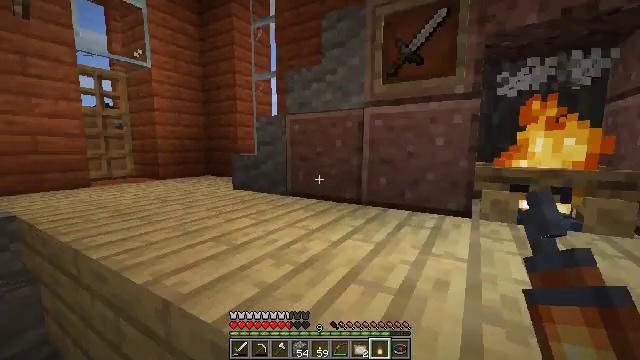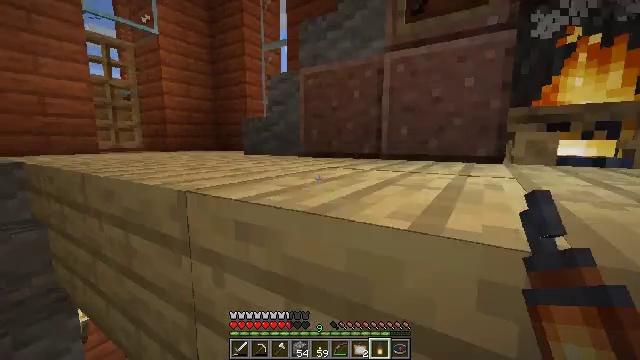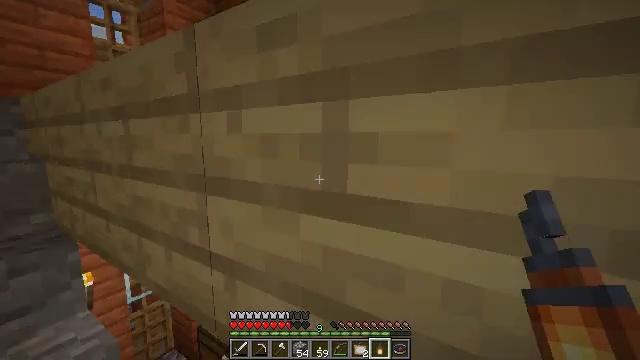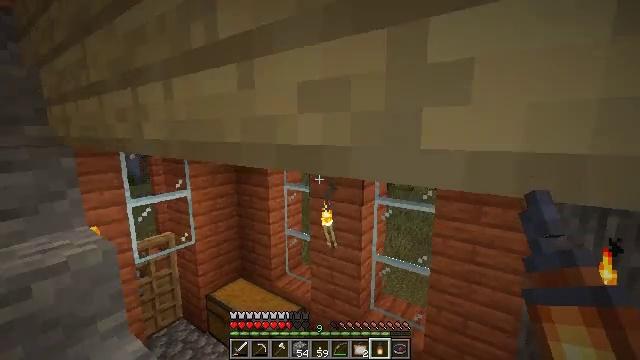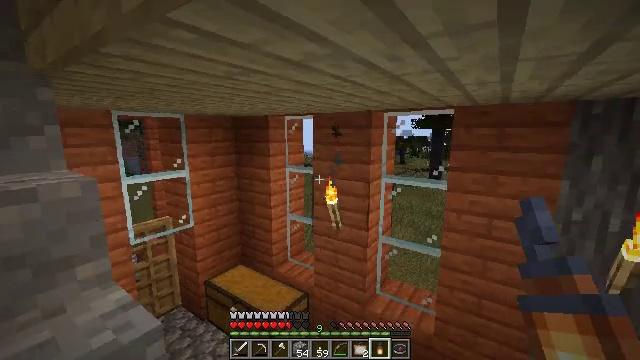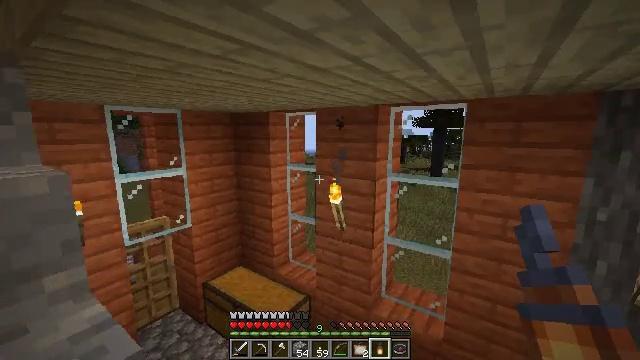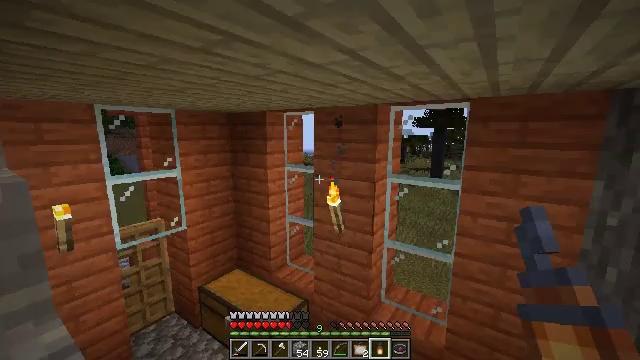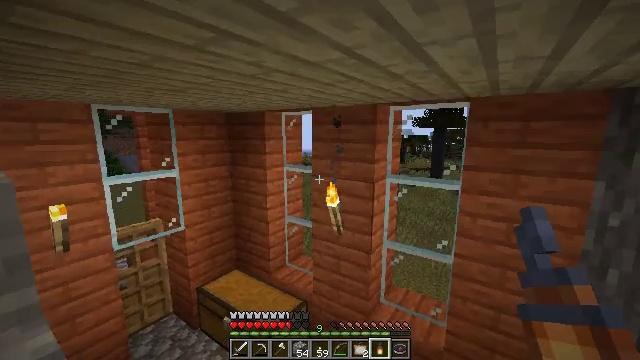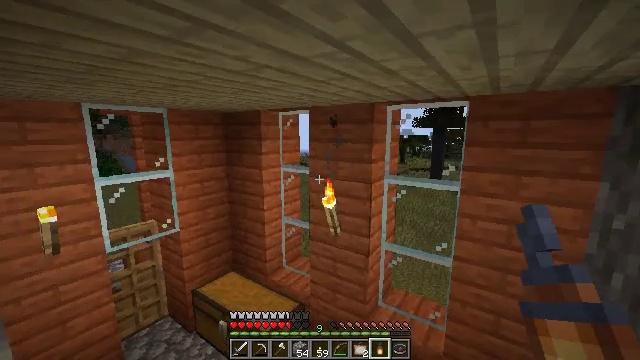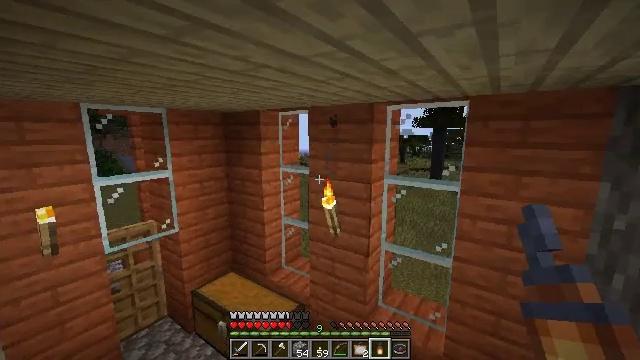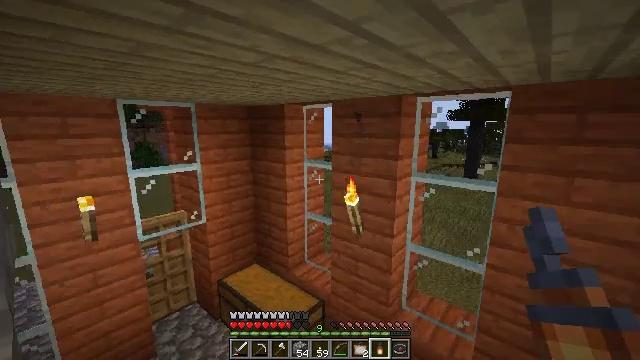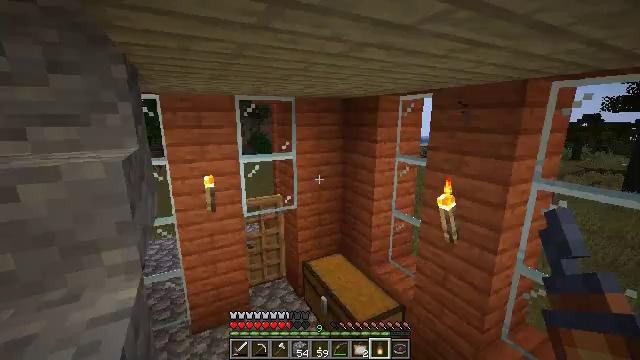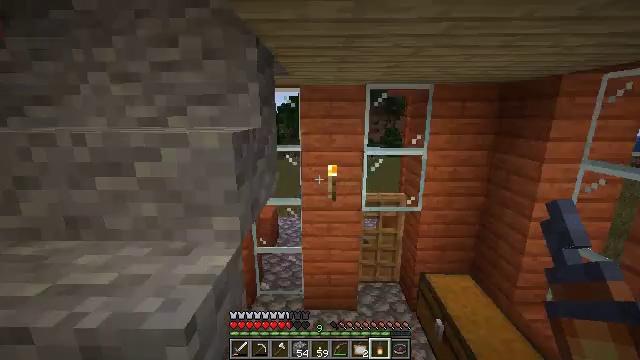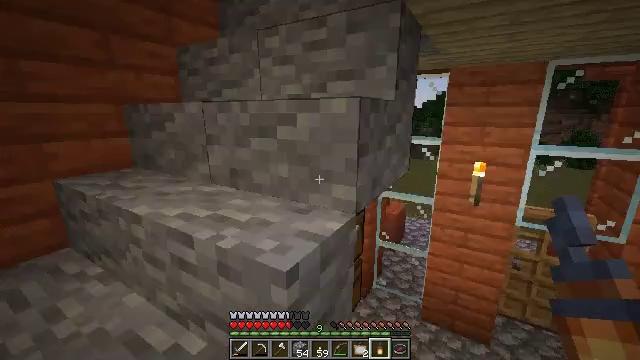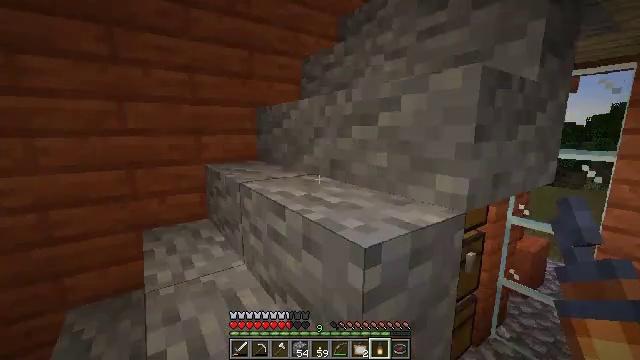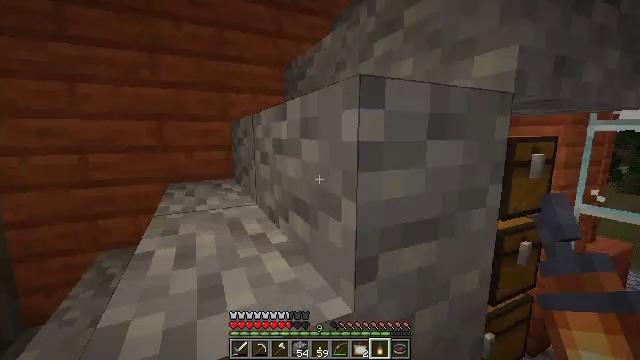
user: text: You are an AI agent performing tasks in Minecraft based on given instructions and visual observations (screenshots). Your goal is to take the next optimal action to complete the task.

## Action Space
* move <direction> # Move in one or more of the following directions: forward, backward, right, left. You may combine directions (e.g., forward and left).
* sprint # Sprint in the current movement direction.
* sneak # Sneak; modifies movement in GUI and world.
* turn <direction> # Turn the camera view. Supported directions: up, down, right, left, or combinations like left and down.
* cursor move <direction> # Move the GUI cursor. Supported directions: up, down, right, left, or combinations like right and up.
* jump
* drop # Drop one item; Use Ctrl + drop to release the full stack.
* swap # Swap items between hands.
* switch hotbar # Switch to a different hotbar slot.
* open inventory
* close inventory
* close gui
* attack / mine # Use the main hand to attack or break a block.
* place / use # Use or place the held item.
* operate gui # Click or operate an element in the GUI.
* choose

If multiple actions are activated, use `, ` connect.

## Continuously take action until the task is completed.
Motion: motion action
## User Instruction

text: Break the lantern to collect it.
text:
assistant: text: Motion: move forward, turn left and down
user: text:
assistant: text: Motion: move forward
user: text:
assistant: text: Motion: move forward, turn left and down
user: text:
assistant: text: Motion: move forward
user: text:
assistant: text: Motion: move forward
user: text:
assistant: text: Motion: move forward and move left
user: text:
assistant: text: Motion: move forward and move left
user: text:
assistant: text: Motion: move forward and move left
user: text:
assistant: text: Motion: move forward
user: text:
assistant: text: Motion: move forward, turn left and down
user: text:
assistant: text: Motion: move forward, turn left and down
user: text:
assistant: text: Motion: move forward, turn left
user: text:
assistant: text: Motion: move forward, turn left
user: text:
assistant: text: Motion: move forward, turn left and up
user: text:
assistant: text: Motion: move forward, turn left and up
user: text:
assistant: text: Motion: move forward, turn left
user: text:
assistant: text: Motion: move forward and move left, turn left
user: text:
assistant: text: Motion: move forward and move left
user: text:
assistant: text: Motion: move forward and move left
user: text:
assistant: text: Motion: move forward and move left, turn right and up
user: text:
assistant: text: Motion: move forward and move left, turn right and up
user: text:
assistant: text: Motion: move forward and move left, turn right
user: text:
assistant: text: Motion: move forward and move left
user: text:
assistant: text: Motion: move forward and move left, turn left and down
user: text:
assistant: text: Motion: move forward and move left, turn left and down
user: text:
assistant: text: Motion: move forward and move left, turn left and down
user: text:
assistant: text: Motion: move forward and move left, turn left and down
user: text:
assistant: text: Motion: move forward and move left, turn left and down
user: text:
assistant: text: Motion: move forward and move left, turn left and down
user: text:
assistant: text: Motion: move forward and move left, turn left and down